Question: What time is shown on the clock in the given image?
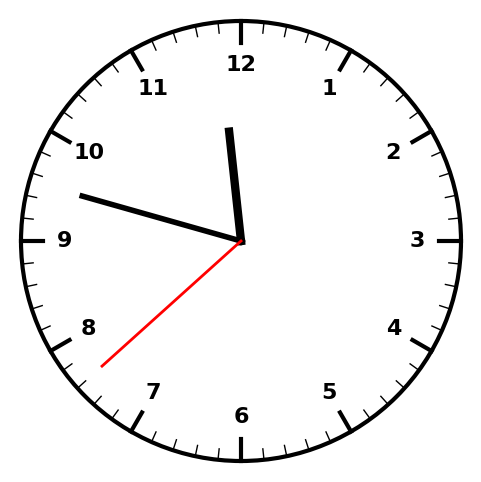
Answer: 11:47:38